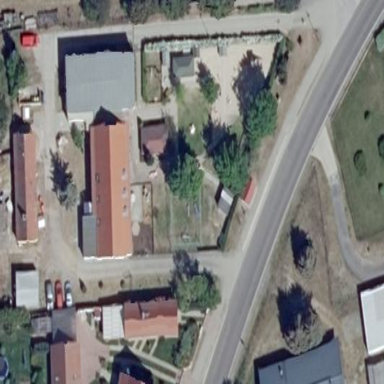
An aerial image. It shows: Kindergarten.